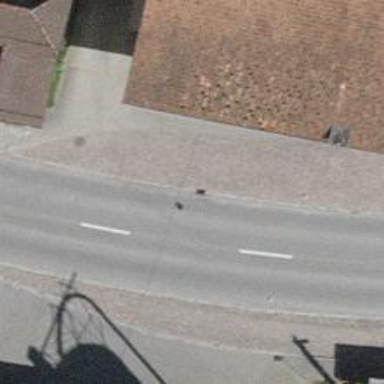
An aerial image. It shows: Bus stop with platform for public transport.